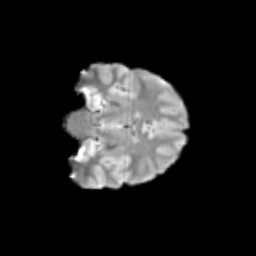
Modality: T2w
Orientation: coronal
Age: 12
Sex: female
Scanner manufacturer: siemens
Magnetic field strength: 3 T
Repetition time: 3.8 s
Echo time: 0.07 s